Chest X-ray:
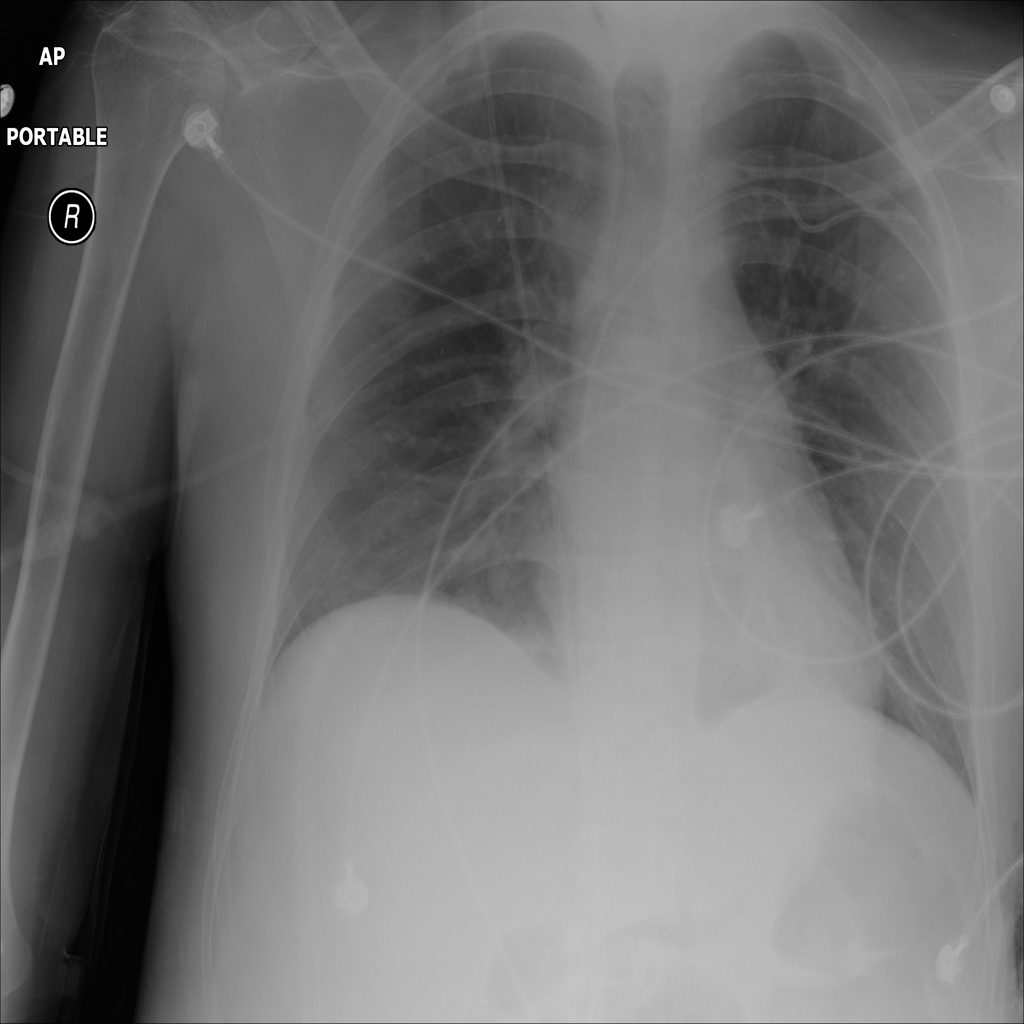
Findings: Consolidation, Effusion
No abnormal finding: no